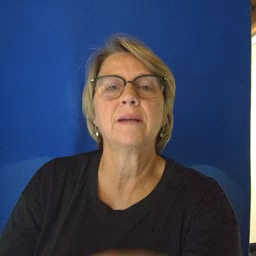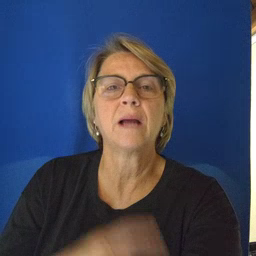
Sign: like